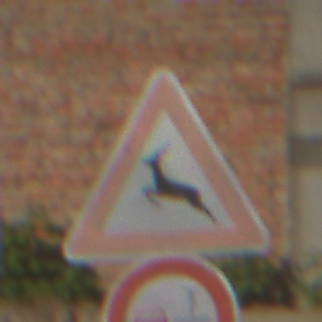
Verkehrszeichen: WildwechselRechts
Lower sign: VerbotUeberholenEinspurigeFahrzeuge
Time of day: MorningAfternoon
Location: Outdoor (Suburban)
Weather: PartlyCloudy
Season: NotSpecified
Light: Natural